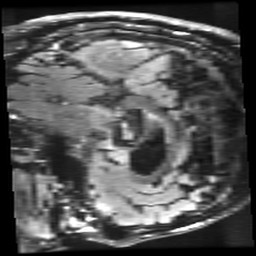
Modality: FLAIR
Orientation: sagittal
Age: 75
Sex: male
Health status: healthy
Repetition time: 12 s
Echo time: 0.09782 s